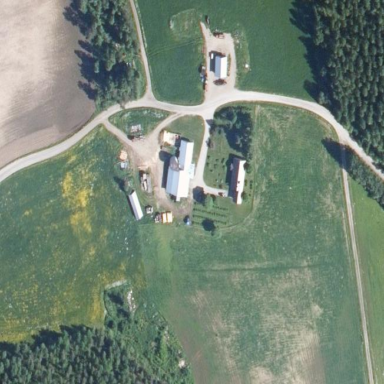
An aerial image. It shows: Farmyard area.